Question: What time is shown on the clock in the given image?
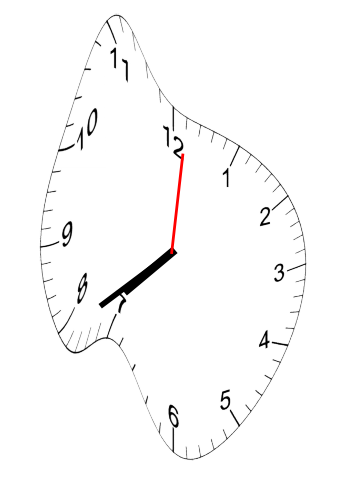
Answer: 07:39:01